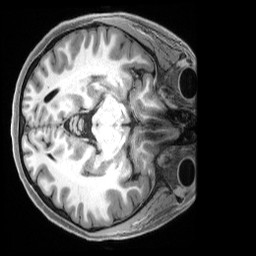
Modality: T1w
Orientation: axial
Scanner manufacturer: siemens
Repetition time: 2.5 s
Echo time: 0.00231 s